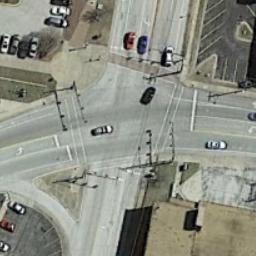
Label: intersection